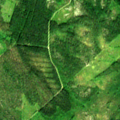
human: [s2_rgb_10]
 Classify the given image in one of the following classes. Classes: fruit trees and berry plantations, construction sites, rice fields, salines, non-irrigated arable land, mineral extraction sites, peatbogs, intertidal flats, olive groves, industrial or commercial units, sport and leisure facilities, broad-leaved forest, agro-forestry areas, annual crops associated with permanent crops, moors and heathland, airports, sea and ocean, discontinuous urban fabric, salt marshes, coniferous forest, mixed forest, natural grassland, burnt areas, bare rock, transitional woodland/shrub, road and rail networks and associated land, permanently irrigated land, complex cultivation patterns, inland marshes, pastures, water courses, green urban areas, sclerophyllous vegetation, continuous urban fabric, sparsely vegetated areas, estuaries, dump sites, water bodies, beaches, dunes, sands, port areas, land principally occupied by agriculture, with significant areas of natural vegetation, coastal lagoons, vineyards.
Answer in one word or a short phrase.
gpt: coniferous forest, mixed forest